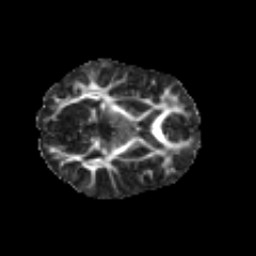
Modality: FA
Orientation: axial
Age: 6
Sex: female
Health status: healthy